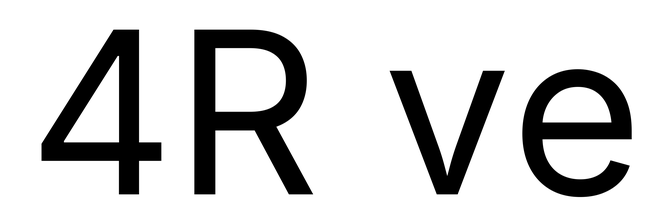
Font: Inter_Regular